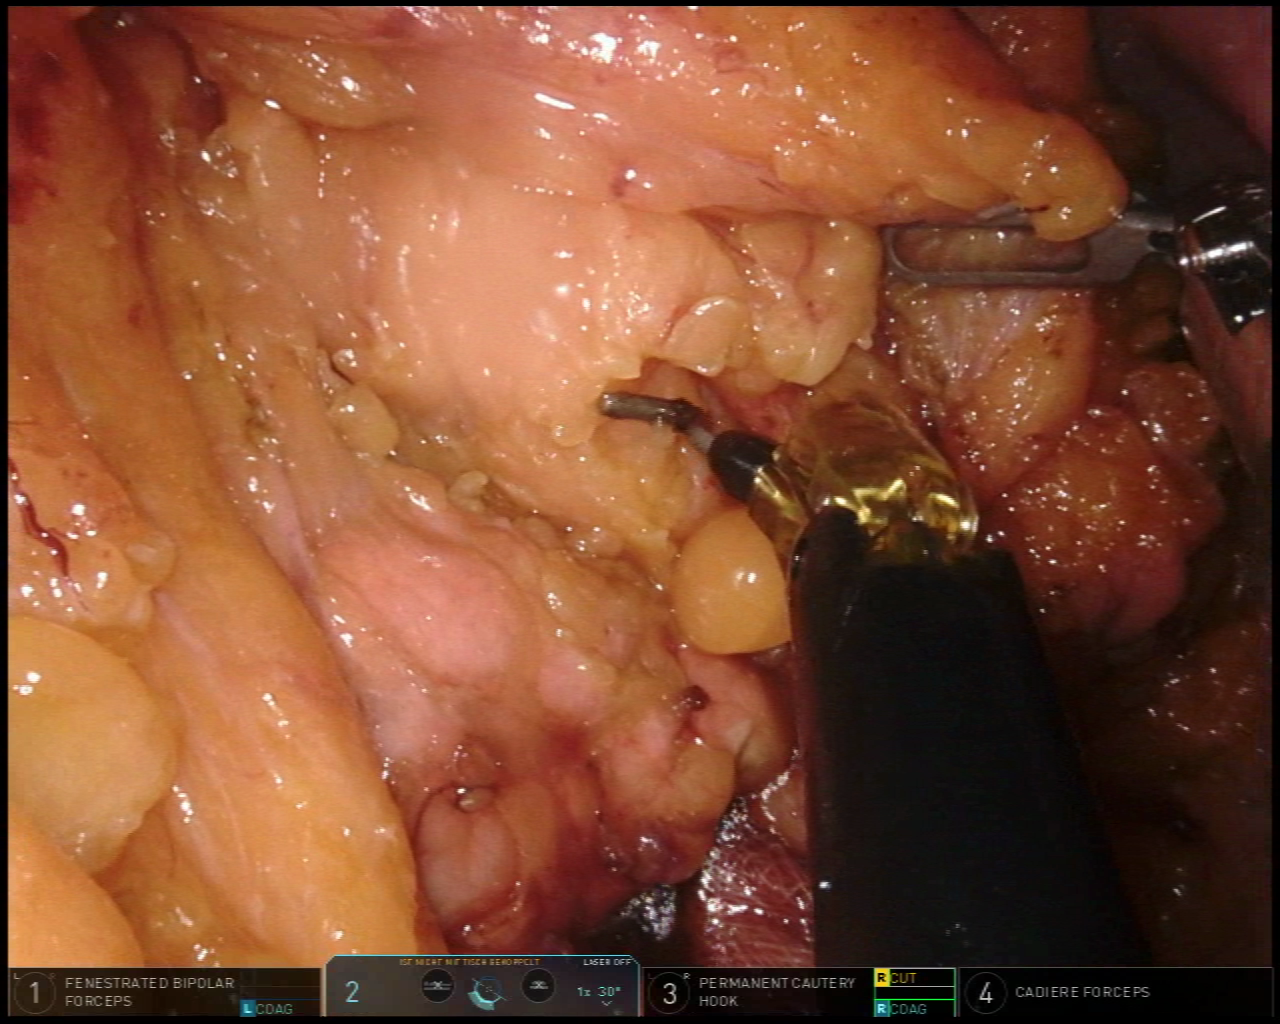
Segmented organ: pancreas
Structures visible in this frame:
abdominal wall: yes
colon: no
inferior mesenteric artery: no
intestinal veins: no
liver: no
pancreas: yes
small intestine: no
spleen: no
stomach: no
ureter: no
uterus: no
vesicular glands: no